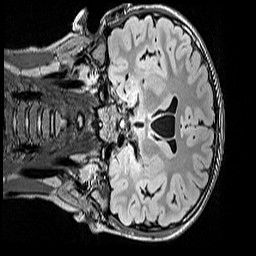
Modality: FLAIR
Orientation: coronal
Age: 11
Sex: male
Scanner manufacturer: siemens
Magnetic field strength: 3 T
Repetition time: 5 s
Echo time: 0.388 s